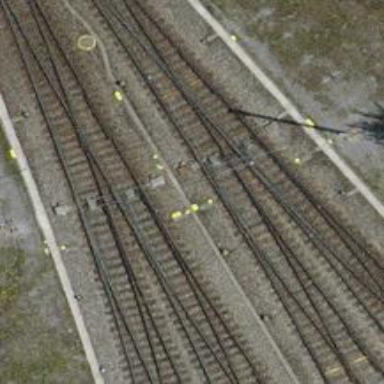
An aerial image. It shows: Railway yard used for servicing trains.